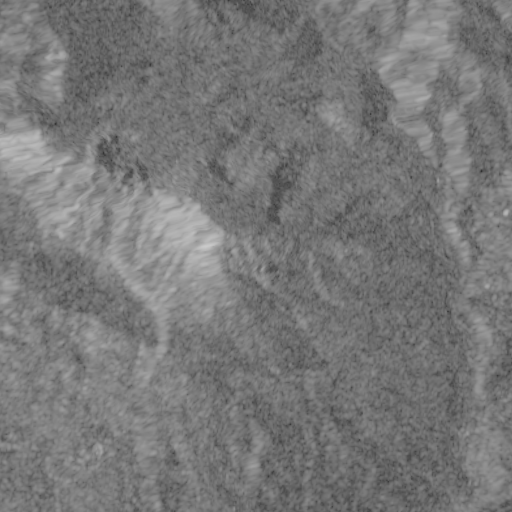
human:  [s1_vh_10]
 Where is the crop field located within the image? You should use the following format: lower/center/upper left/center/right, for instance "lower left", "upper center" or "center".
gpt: The crop field is located in the lower right of the image.
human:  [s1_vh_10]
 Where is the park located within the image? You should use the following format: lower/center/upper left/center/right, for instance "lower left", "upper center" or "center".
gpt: The park is located in the center right of the image.
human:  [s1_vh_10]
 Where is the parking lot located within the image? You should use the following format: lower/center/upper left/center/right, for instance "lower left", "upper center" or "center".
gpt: The parking lot is located in the lower right of the image.
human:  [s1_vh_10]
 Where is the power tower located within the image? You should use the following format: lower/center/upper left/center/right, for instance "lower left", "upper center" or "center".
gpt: There is no power tower in the image.

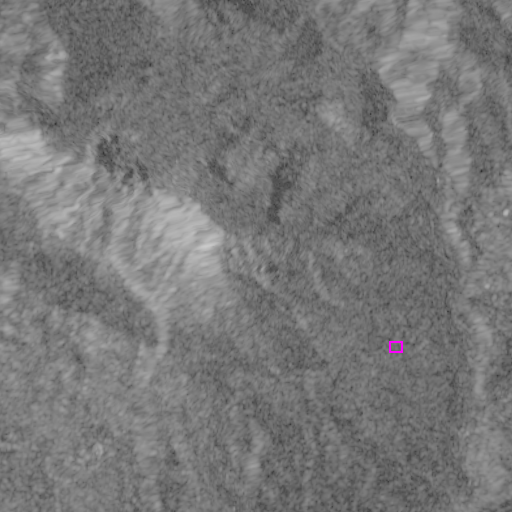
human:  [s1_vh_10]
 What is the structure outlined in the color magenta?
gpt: The structure outlined in magenta is a crop field.
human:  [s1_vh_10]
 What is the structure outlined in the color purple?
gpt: There is no purple outline.